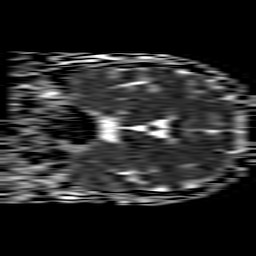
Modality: ADC
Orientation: coronal
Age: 41
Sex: male
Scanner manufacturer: philips
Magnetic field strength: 1.5 T
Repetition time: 3.879 s
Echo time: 0.09873 s